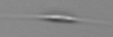
Label: Cylindrotheca_morphotype1